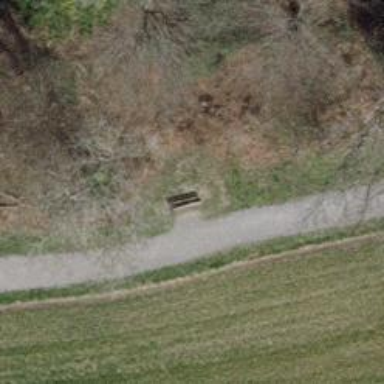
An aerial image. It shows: Bench for seating.